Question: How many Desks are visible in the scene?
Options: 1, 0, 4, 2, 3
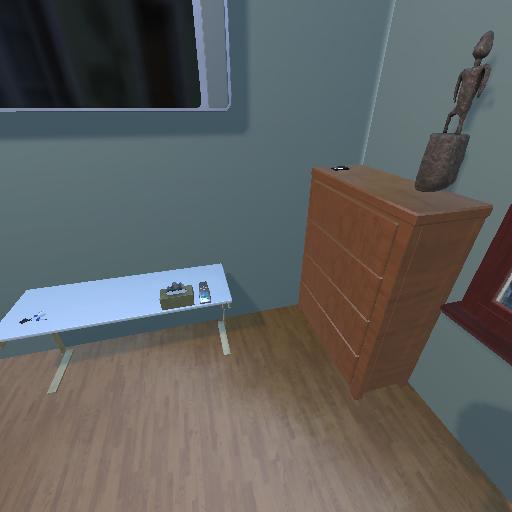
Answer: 1